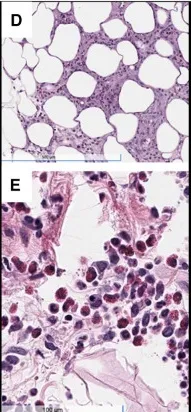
(C) H&E staining demonstrating subcutaneous granulomatous infiltrate with numerous eosinophils.
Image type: pathology (h&e)